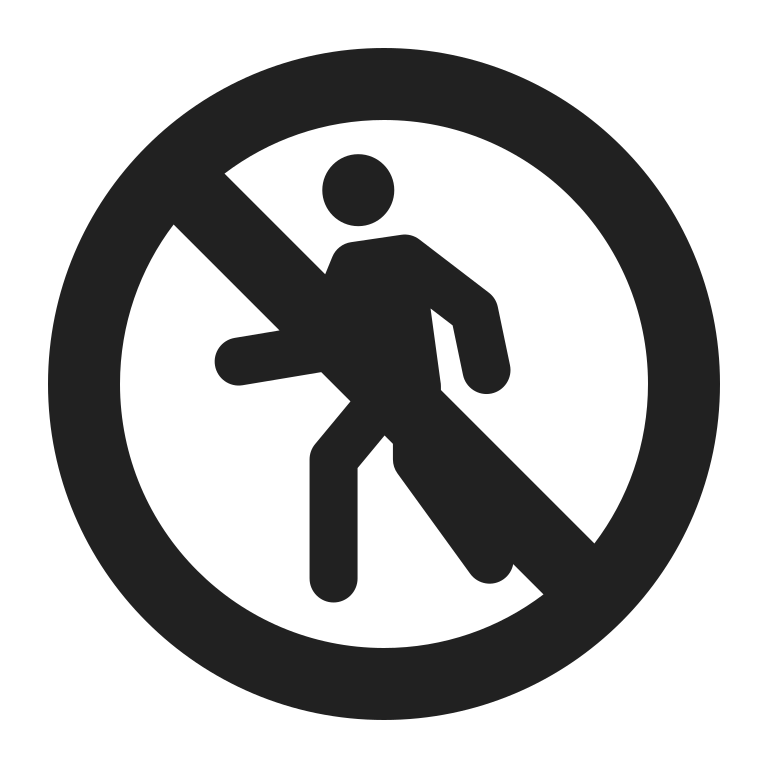
no pedestrians high contrast